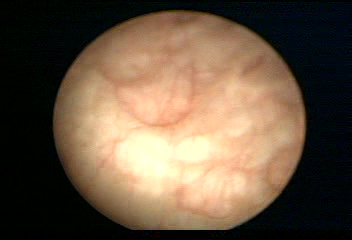
Modality: WLC
Class: Normal mucosa
Bladder cancer association: No